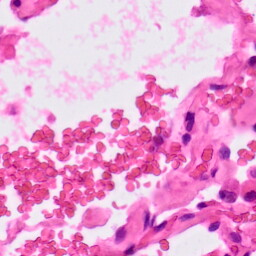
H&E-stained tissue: Lung